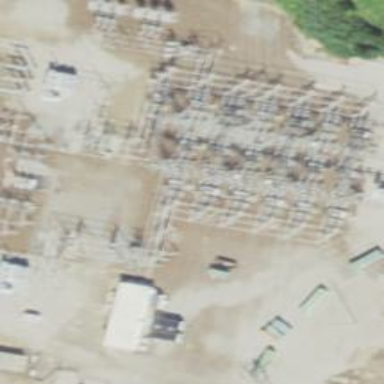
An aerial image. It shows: Switch for power supply.